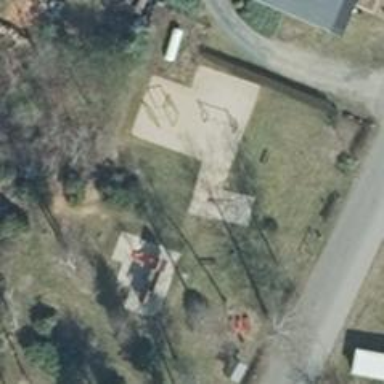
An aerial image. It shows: Playground with ground surface. The playground is themed.